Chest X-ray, PA view. Patient: 46 years old, sex F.
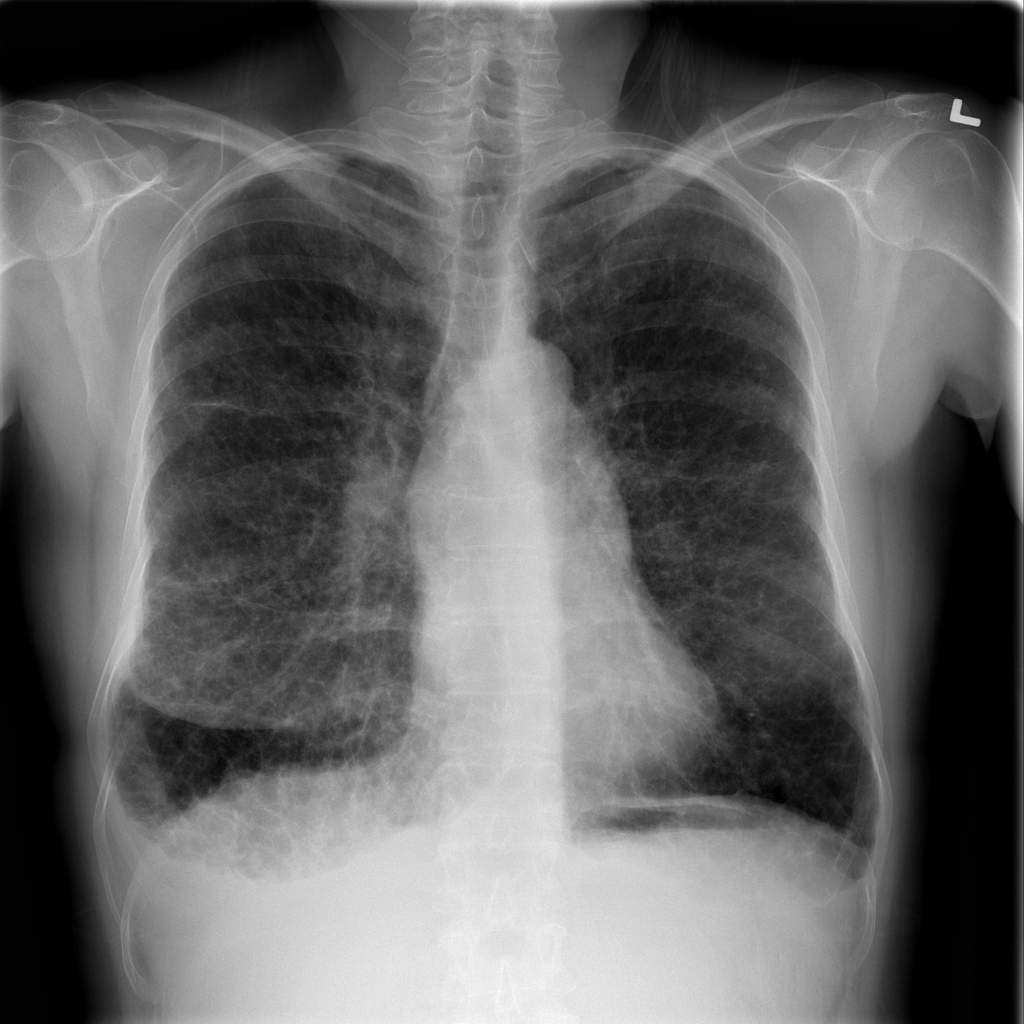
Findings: Infiltration